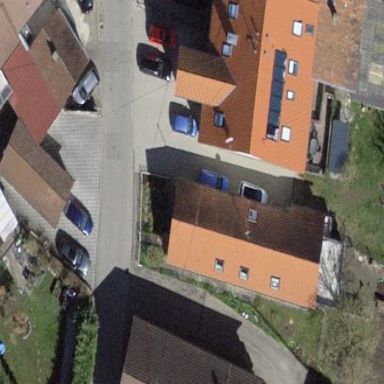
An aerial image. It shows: Building with gabled roof.